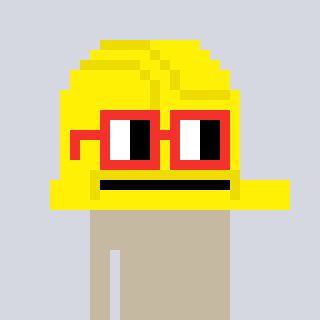
a pixel art character with square red glasses, a construction helmet-shaped head and a peachy-colored body on a cool background